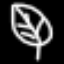
Label: leaf